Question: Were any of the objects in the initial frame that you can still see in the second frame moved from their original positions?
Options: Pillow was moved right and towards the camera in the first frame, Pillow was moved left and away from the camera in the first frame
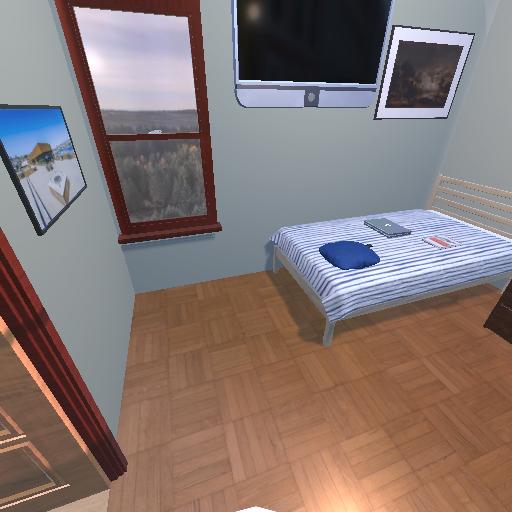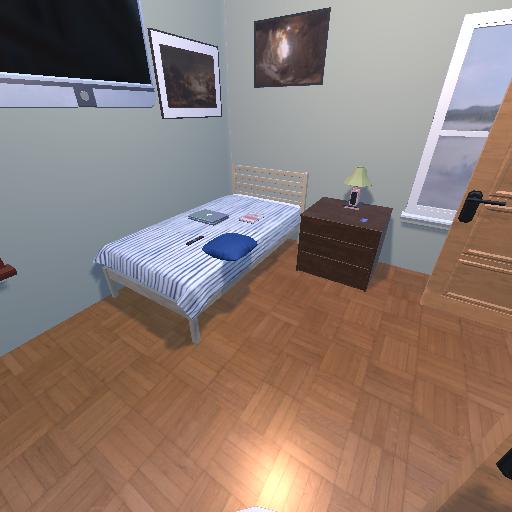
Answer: Pillow was moved right and towards the camera in the first frame